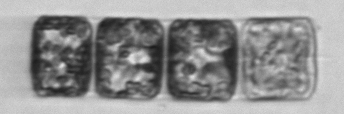
Label: Lauderia_annulata